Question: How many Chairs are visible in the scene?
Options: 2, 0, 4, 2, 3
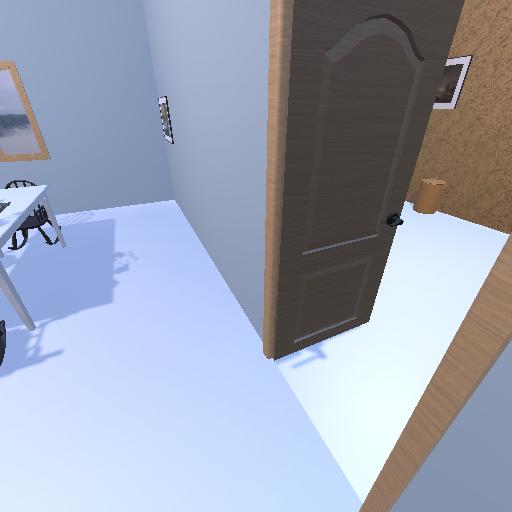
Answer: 2